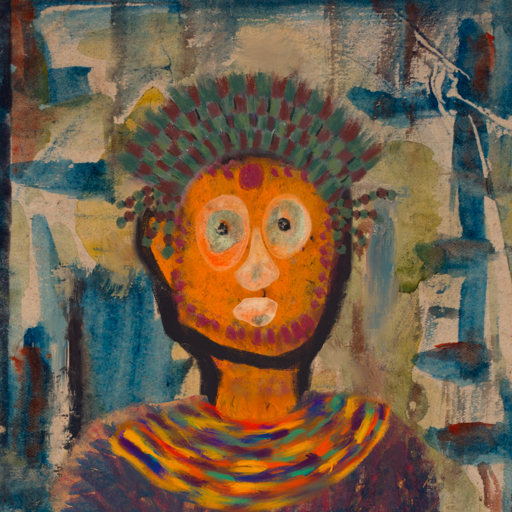
Background: Orphan, Head And Neck Front: Doll, Face Front: Childish, Bust: In_The_Sun, Hair Front: Blank, Head Accessory: After_Raid_Crown, Second Necklace: An_Impression_2, Necklace: Blank, Baby: Blank